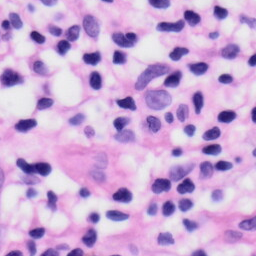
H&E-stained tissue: Skin